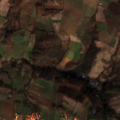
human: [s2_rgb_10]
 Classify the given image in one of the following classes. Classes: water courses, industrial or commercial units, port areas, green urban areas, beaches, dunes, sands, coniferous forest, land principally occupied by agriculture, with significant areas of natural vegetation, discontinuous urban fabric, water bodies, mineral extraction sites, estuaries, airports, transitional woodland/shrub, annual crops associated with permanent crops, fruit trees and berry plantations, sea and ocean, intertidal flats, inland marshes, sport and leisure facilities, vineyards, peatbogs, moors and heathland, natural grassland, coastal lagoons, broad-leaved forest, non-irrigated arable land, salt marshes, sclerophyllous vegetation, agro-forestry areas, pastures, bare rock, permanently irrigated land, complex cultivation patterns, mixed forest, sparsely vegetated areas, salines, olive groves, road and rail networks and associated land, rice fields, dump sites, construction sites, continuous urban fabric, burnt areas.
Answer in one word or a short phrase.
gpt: discontinuous urban fabric, complex cultivation patterns, land principally occupied by agriculture, with significant areas of natural vegetation, broad-leaved forest